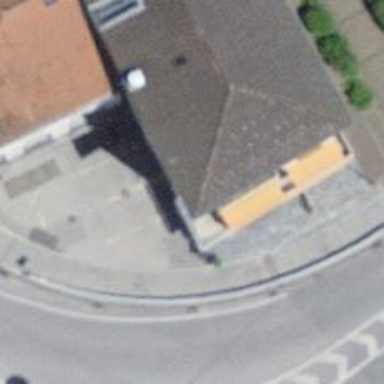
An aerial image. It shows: Bar.